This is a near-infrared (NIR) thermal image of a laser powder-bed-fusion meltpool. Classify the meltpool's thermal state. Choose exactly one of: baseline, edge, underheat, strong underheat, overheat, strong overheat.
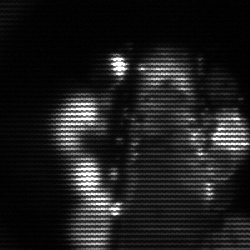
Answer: baseline